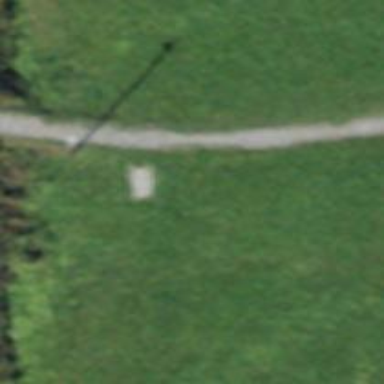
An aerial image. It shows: Unpaved path.